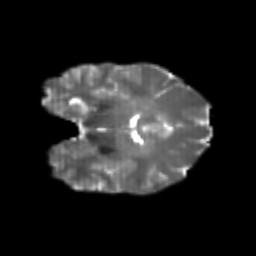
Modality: T2w
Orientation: coronal
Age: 22
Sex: female
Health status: healthy
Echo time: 0.074 s